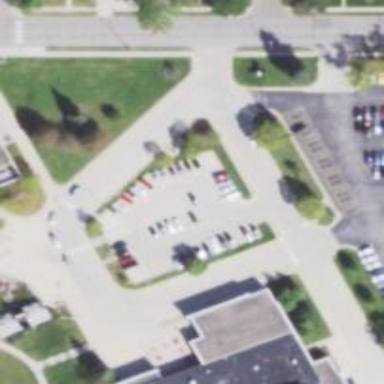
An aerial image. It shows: Parking area with surface.